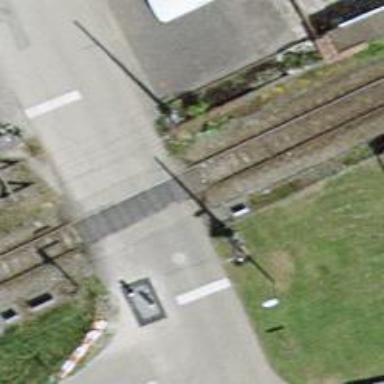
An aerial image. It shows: Single railway track with electrified contact line.